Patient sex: M
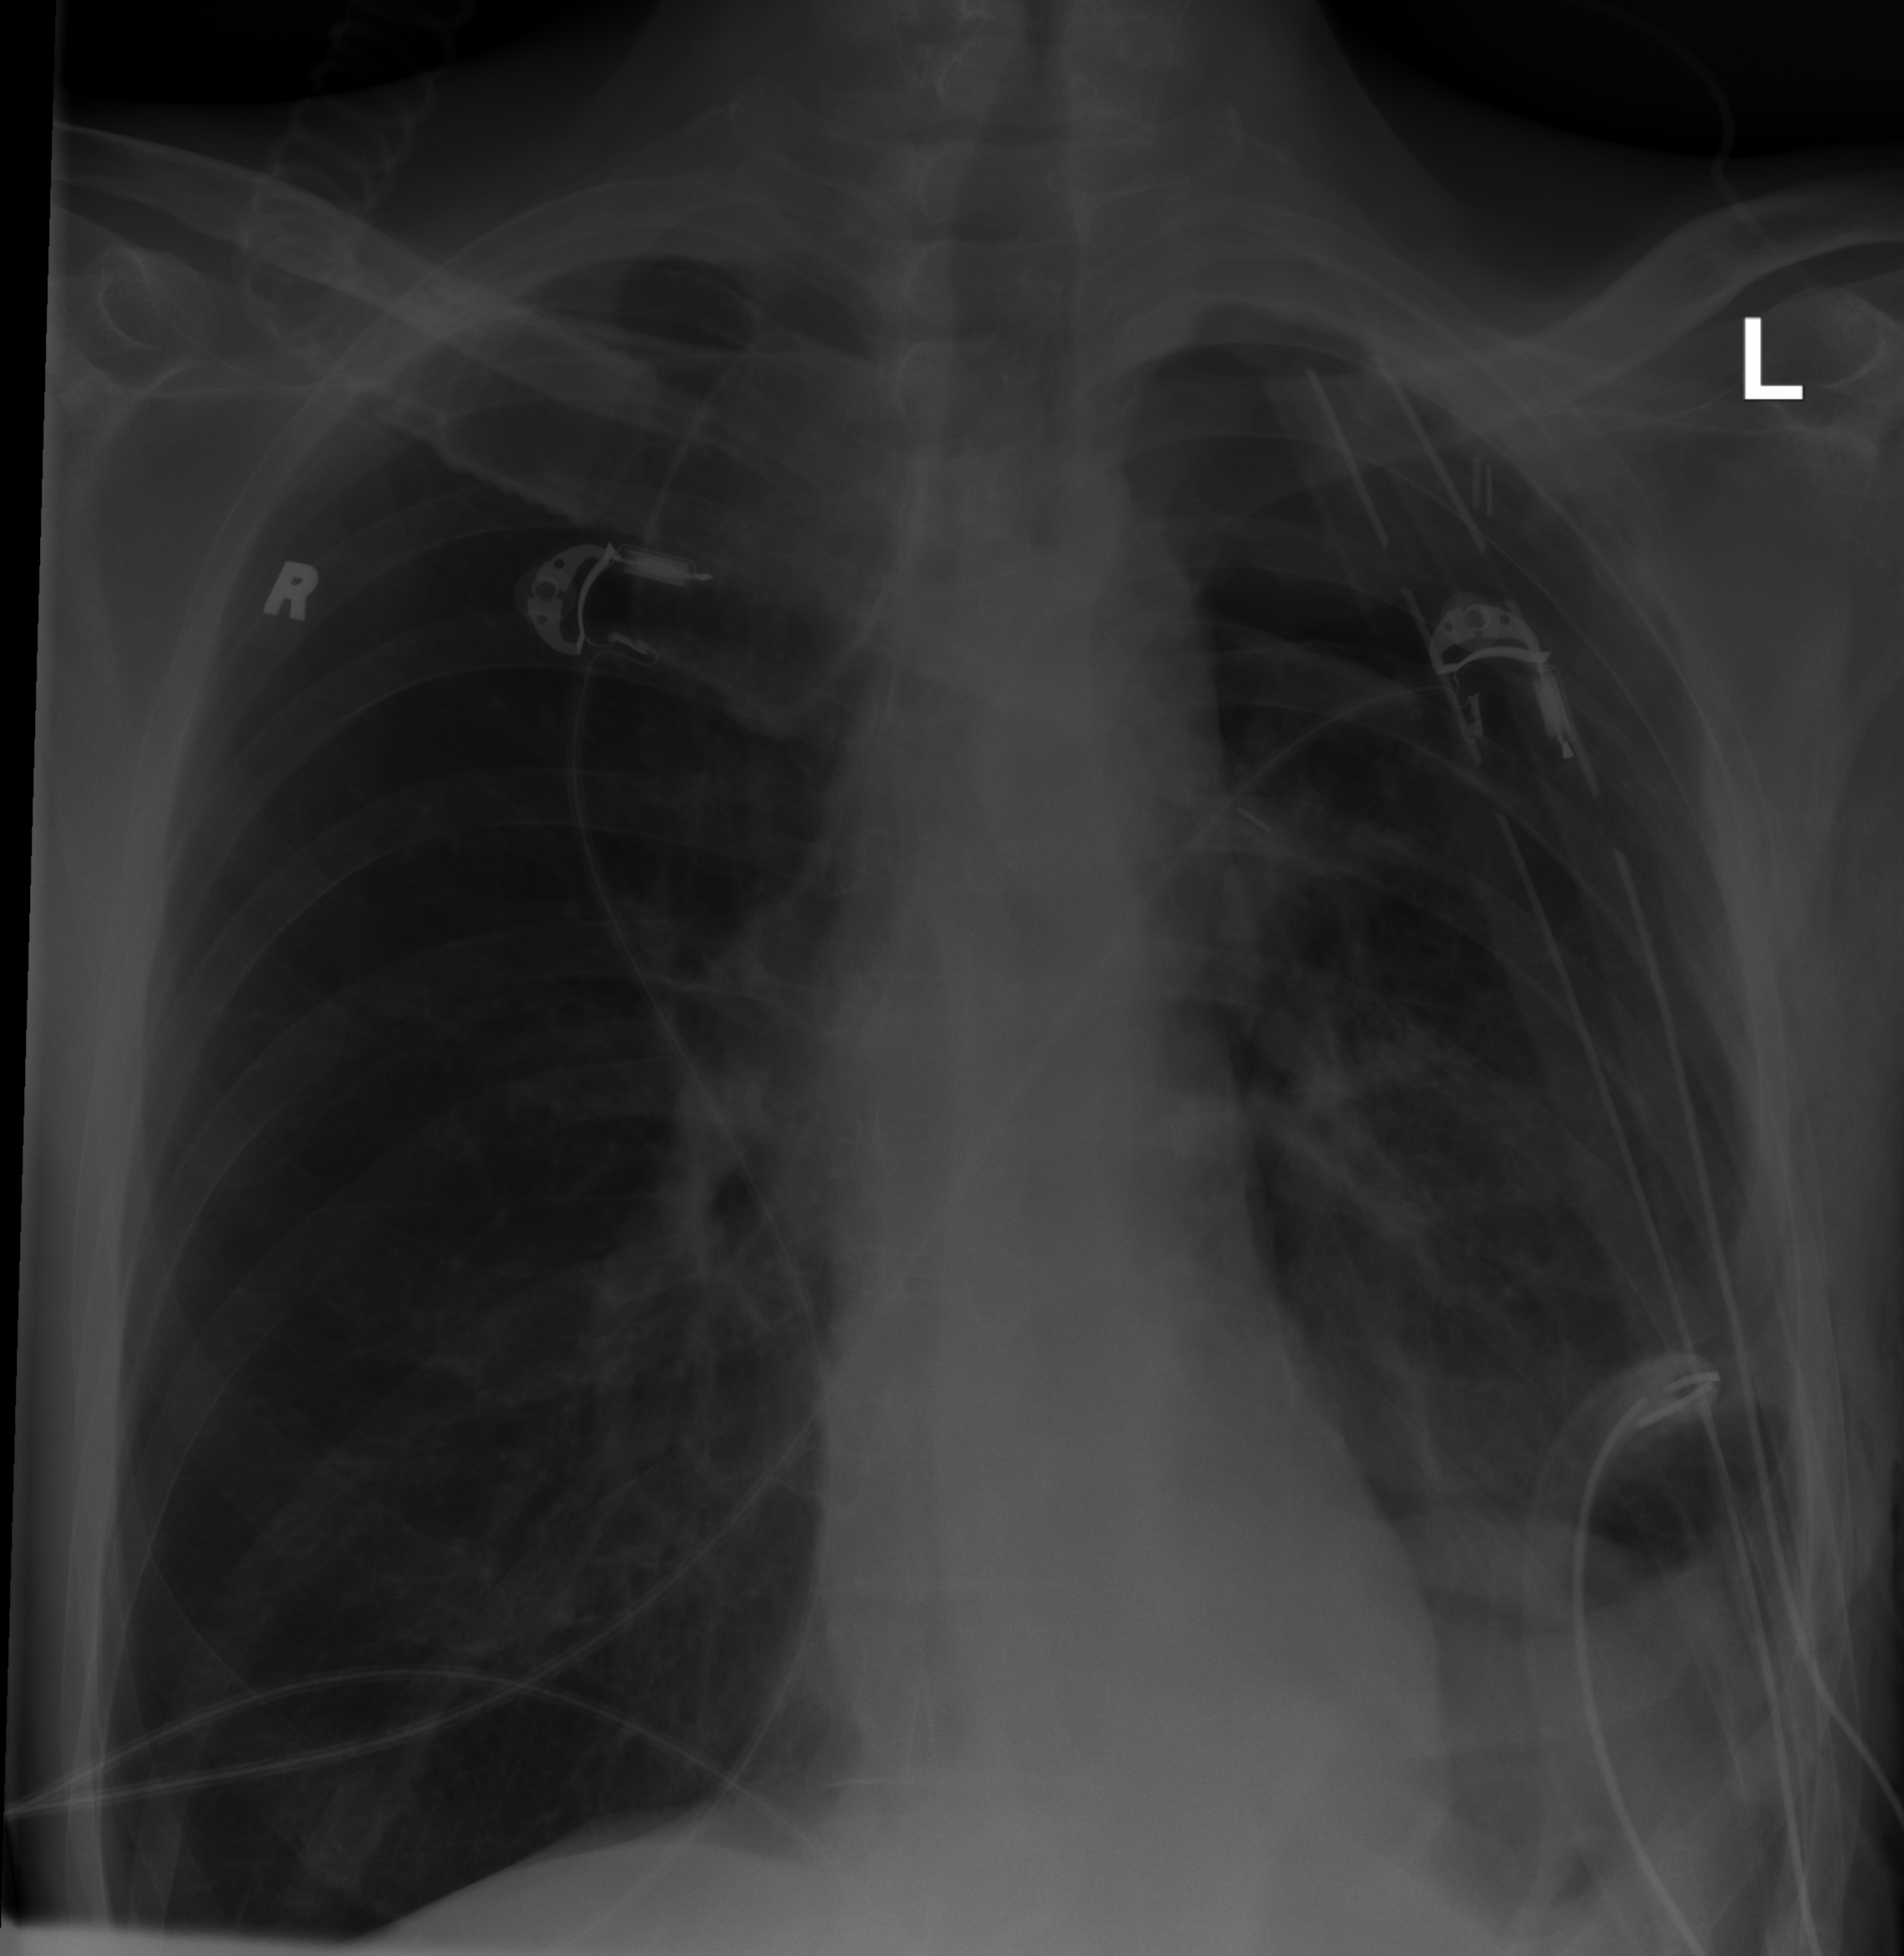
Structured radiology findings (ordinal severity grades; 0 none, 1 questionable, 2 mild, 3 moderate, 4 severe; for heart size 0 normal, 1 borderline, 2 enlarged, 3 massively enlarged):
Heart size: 0
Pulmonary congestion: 0
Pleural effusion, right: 0
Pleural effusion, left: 0
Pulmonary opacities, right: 0
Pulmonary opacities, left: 2
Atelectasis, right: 0
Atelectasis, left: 2